Question: I'm trying to add the functionality to this dynamic order form that will auto sum the field data.
Here's what I'm trying to accomplish...
The form works like this...
field1 is setup with .autocomplete with $(this) to .append a new line. It adds a new line when you .focusin on the qty field. I would like to add the functionality of adding all the dynamically generated lines to add the subTotals and then add all the subTotals to the orderTotal.
## HERE'S MY CODE:
'''
<html>
<head>
<?php include '../_includes/jq.inc.php';?>
</head>
<body>
<button id="removeAll">Delete All</button>
<hr>
<form action="<?php echo $PHP_SELF;?>" method="post">
<br><br><br><br><br>
<div id="orderForm">
<table class="orderLine" >
<tr>
<td bgcolor="#CCCCCC">field1<br><input class="field1" type="text" size="15"></td>
<td bgcolor="#999999">field4<br><input type="text" class="field4" size="15"></td>
<td bgcolor="#CCCCCC">qty<br><input class="qty addLine" type="text" size="15"></td>
<td bgcolor="#999999">subTotal<br><input class="subTotal" type="text" size="15"></td>
<td><button class="OFDeleteButton">Delete</button></td>
</tr>
</table>
</div><br>
<table width="434" >
<tr>
<td width="482">orderTotal<input id="orderTotal" type="text" size="15"></td>
</tr>
</table>
<input name="" type="submit" value="Place Order">
</form>
<script type="text/javascript">
$(function() {
$('.field1').val("");
$('.field4').val("");
$(document).ready(function(e) {
$('.field1').live({
focusin: function() {
$(this).autocomplete({
source: "PRODUCT.ORDER.QUERY.php",
minLength: 2,
autoFocus: true,
select: function(event, ui) {
var $tr = $(this).closest('tr');
$tr.find('.field1').val(ui.item.field1);
$tr.find('.field4').val(ui.item.field4);
}
})
}
});
});
});
$("#orderForm").delegate(".OFDeleteButton", "click", function () {
$(this).closest('.orderLine').remove();
});
<!-- This removes all newLine table rows -->
$("#removeAll").click(function () {
$('.orderLine').remove();
});
<!-- ADDS the 'newLine' table rows -->
$(document).ready(function(e) {
$('.qty').live({
change: function() {
$('#orderForm').append('<table class="orderLine"><tr><td bgcolor="#CCCCCC">field1<br><input class="field1" type="text" size="15"></td><td bgcolor="#999999">field4<br><input type="text" class="field4" size="15"></td><td bgcolor="#CCCCCC">qty<br><input class="qty addLine" type="text" size="15"></td><td bgcolor="#999999">subTotal<br><input class="subTotal" type="text" size="15"></td><td><button class="OFDeleteButton">Delete</button></td></tr></table>');
}
})
});
</script>
</body>
</html>
'''
What do I need to do in order to add the fields the way I want and have it work dynamically as new lines are added or removed. Thanks in advance!
## EDIT
Here's what I have on it right now...
'''
$(function(e) {
$('.subTotal').live({
focusin: function() {
updateTotal();
}
})
});
'''
I intend on "disabling" the subTotal field so it can not be altered. So what would I use to replace the focusin on the subTotal to make the function() run? Is there somthing other than change that would work??
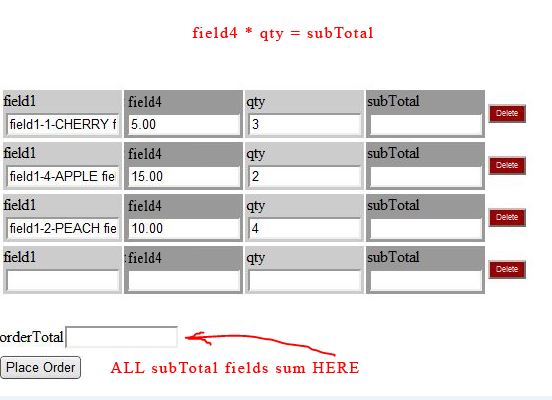
Answer: In your 'change' event handler for '.qty', you could find the the corresponding price, and calculate the subtotal. Given that it is bound using '.live()', it should apply to new rows as they are created.
'''
var qty = $(this).val();
var $tr = $(this).closest('tr');
var price = $('.field4:eq(0)', $tr).val();
var subTotal = parseFloat(qty * price) || 0;
$('.subTotal:eq(0)', $tr).val(subTotal.toFixed(2));
updateTotal();
'''
Where 'updateTotal' is a function that updates the order total.
'''
function updateTotal() {
var total = 0;
$('.subTotal').each(function() { total += parseFloat($(this).val()) || 0; });
$('#orderTotal').val(total.toFixed(2));
}
'''